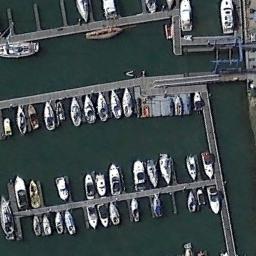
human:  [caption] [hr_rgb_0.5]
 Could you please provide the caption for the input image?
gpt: There are many ships in the harbor .

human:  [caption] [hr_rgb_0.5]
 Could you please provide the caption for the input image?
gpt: There is room for docking in the harbor .

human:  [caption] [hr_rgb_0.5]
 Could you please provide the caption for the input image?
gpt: The harbor has lots of neatly docked boats and the color of the waters is green .

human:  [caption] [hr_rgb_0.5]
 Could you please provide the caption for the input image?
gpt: There are some yachts lined up on the sea by the harbor .

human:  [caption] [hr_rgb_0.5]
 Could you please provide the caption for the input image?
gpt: There are some ships docked neatly at the harbor .